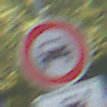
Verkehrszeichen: VerbotKraftwagen
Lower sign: MehrspurigeFahrzeugeFrei11
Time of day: Midday
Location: Outdoor (Urban)
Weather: Clear
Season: NotSpecified
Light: Natural